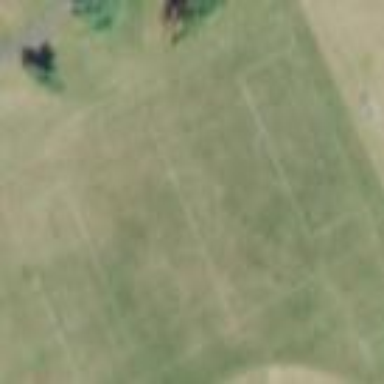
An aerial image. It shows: Soccer pitch for leisure land activities.